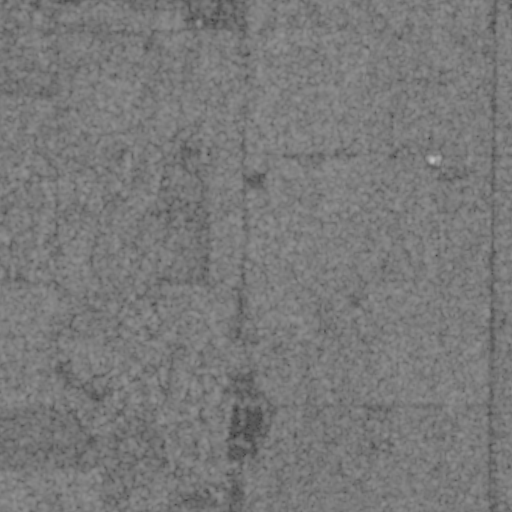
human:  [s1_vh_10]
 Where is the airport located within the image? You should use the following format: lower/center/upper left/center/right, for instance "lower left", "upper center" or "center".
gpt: The airport is located in the upper left of the image.
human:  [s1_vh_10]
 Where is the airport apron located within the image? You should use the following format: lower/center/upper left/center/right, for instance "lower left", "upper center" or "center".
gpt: The airport apron is located in the upper center of the image.
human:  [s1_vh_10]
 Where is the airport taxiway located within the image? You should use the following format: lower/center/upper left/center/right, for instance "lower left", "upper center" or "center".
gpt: The airport taxiway is located in the upper left of the image.
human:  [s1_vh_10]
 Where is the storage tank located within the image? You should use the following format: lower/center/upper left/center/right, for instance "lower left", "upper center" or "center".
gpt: The storage tank is located in the upper center of the image.
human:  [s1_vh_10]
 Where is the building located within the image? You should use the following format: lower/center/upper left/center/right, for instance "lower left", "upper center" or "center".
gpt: The building is located in the upper center of the image.
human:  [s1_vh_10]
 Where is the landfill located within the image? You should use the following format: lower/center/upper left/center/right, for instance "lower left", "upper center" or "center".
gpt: There is no landfill in the image.

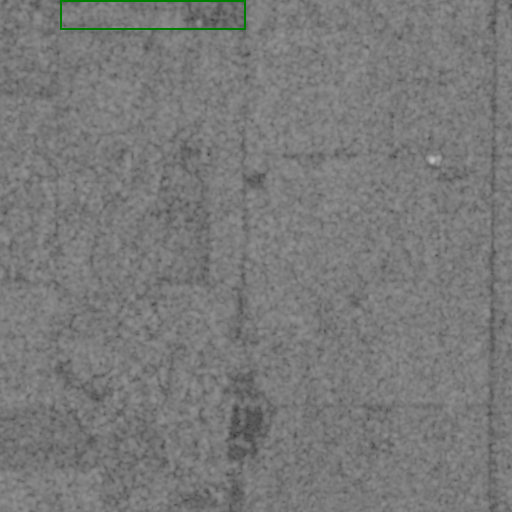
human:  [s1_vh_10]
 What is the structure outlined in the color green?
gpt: The structure outlined in green is an airport.
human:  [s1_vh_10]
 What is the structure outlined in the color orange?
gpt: There is no orange outline.